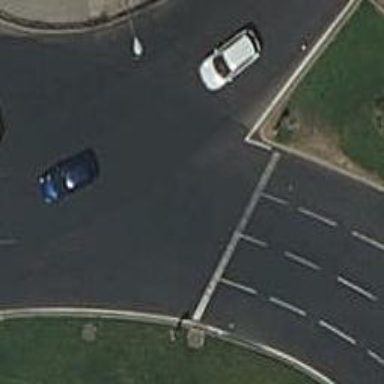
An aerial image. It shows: Road with traffic signals.